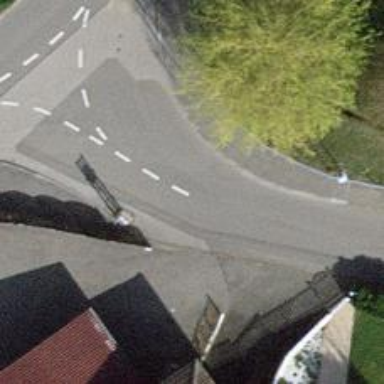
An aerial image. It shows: Living street.